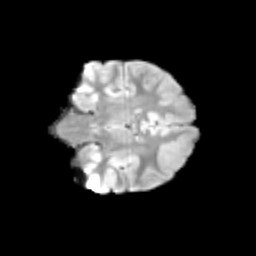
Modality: T2w
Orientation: coronal
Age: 9
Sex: female
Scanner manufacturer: siemens
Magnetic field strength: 3 T
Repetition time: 3.8 s
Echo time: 0.07 s